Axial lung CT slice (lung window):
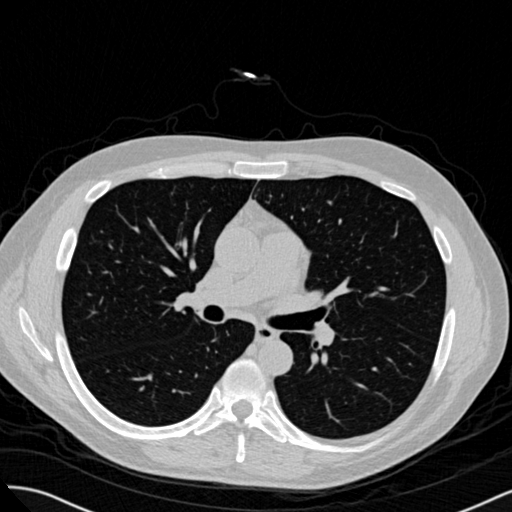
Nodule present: no